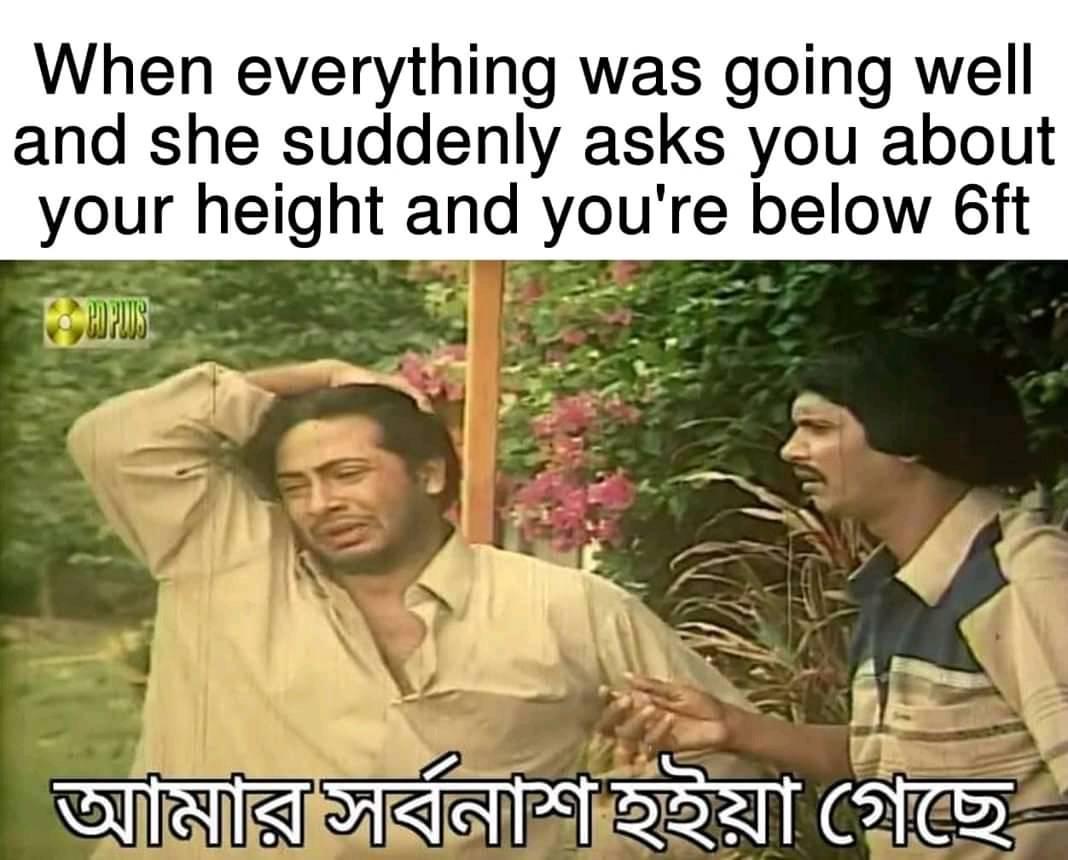
Caption: When everything was going well and she suddenly asks you about your height and you're below 6ft   আমার সর্বনাশ হইয়া গেছে
Label: non-hate